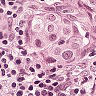
Metastatic tissue present: yes